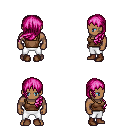
a pixel art fantasy rpg character, male body template, human, dark skin, brown pirate shirt, white pants, pink left-swept hairstyle, brown shoes, four views (front, back, left, right), 2x2 character sprite sheet, small pixel art, hard edges, no anti-aliasing